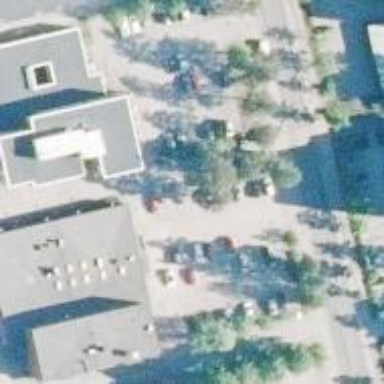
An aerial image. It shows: Parking area.